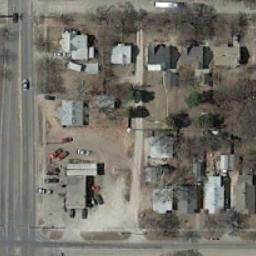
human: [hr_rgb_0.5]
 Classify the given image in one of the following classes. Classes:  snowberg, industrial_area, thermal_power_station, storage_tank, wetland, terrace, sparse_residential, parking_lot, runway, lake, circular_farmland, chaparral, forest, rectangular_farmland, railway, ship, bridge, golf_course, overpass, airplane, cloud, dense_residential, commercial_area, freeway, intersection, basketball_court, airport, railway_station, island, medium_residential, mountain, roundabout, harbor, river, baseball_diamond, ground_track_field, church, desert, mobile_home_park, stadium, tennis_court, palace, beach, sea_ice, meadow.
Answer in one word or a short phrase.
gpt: medium_residential